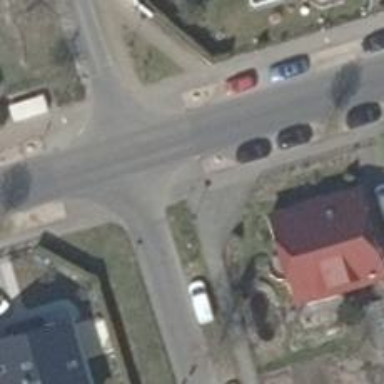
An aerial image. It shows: Sidewalk.